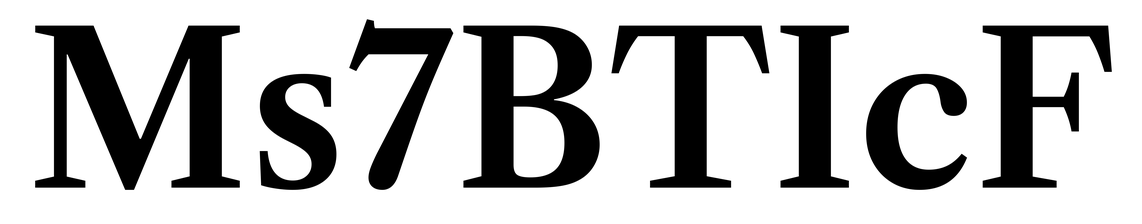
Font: LibreCaslonText_SemiBold